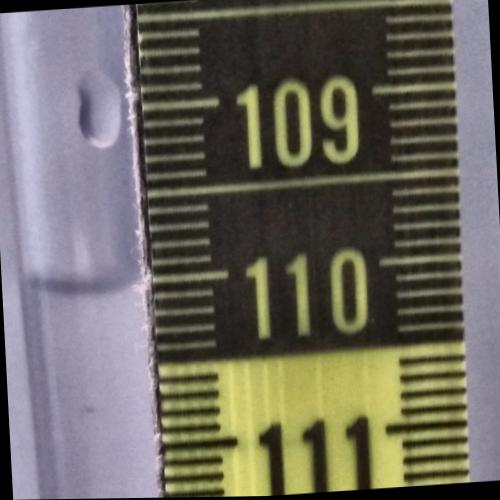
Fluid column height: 110.0 cm